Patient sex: M
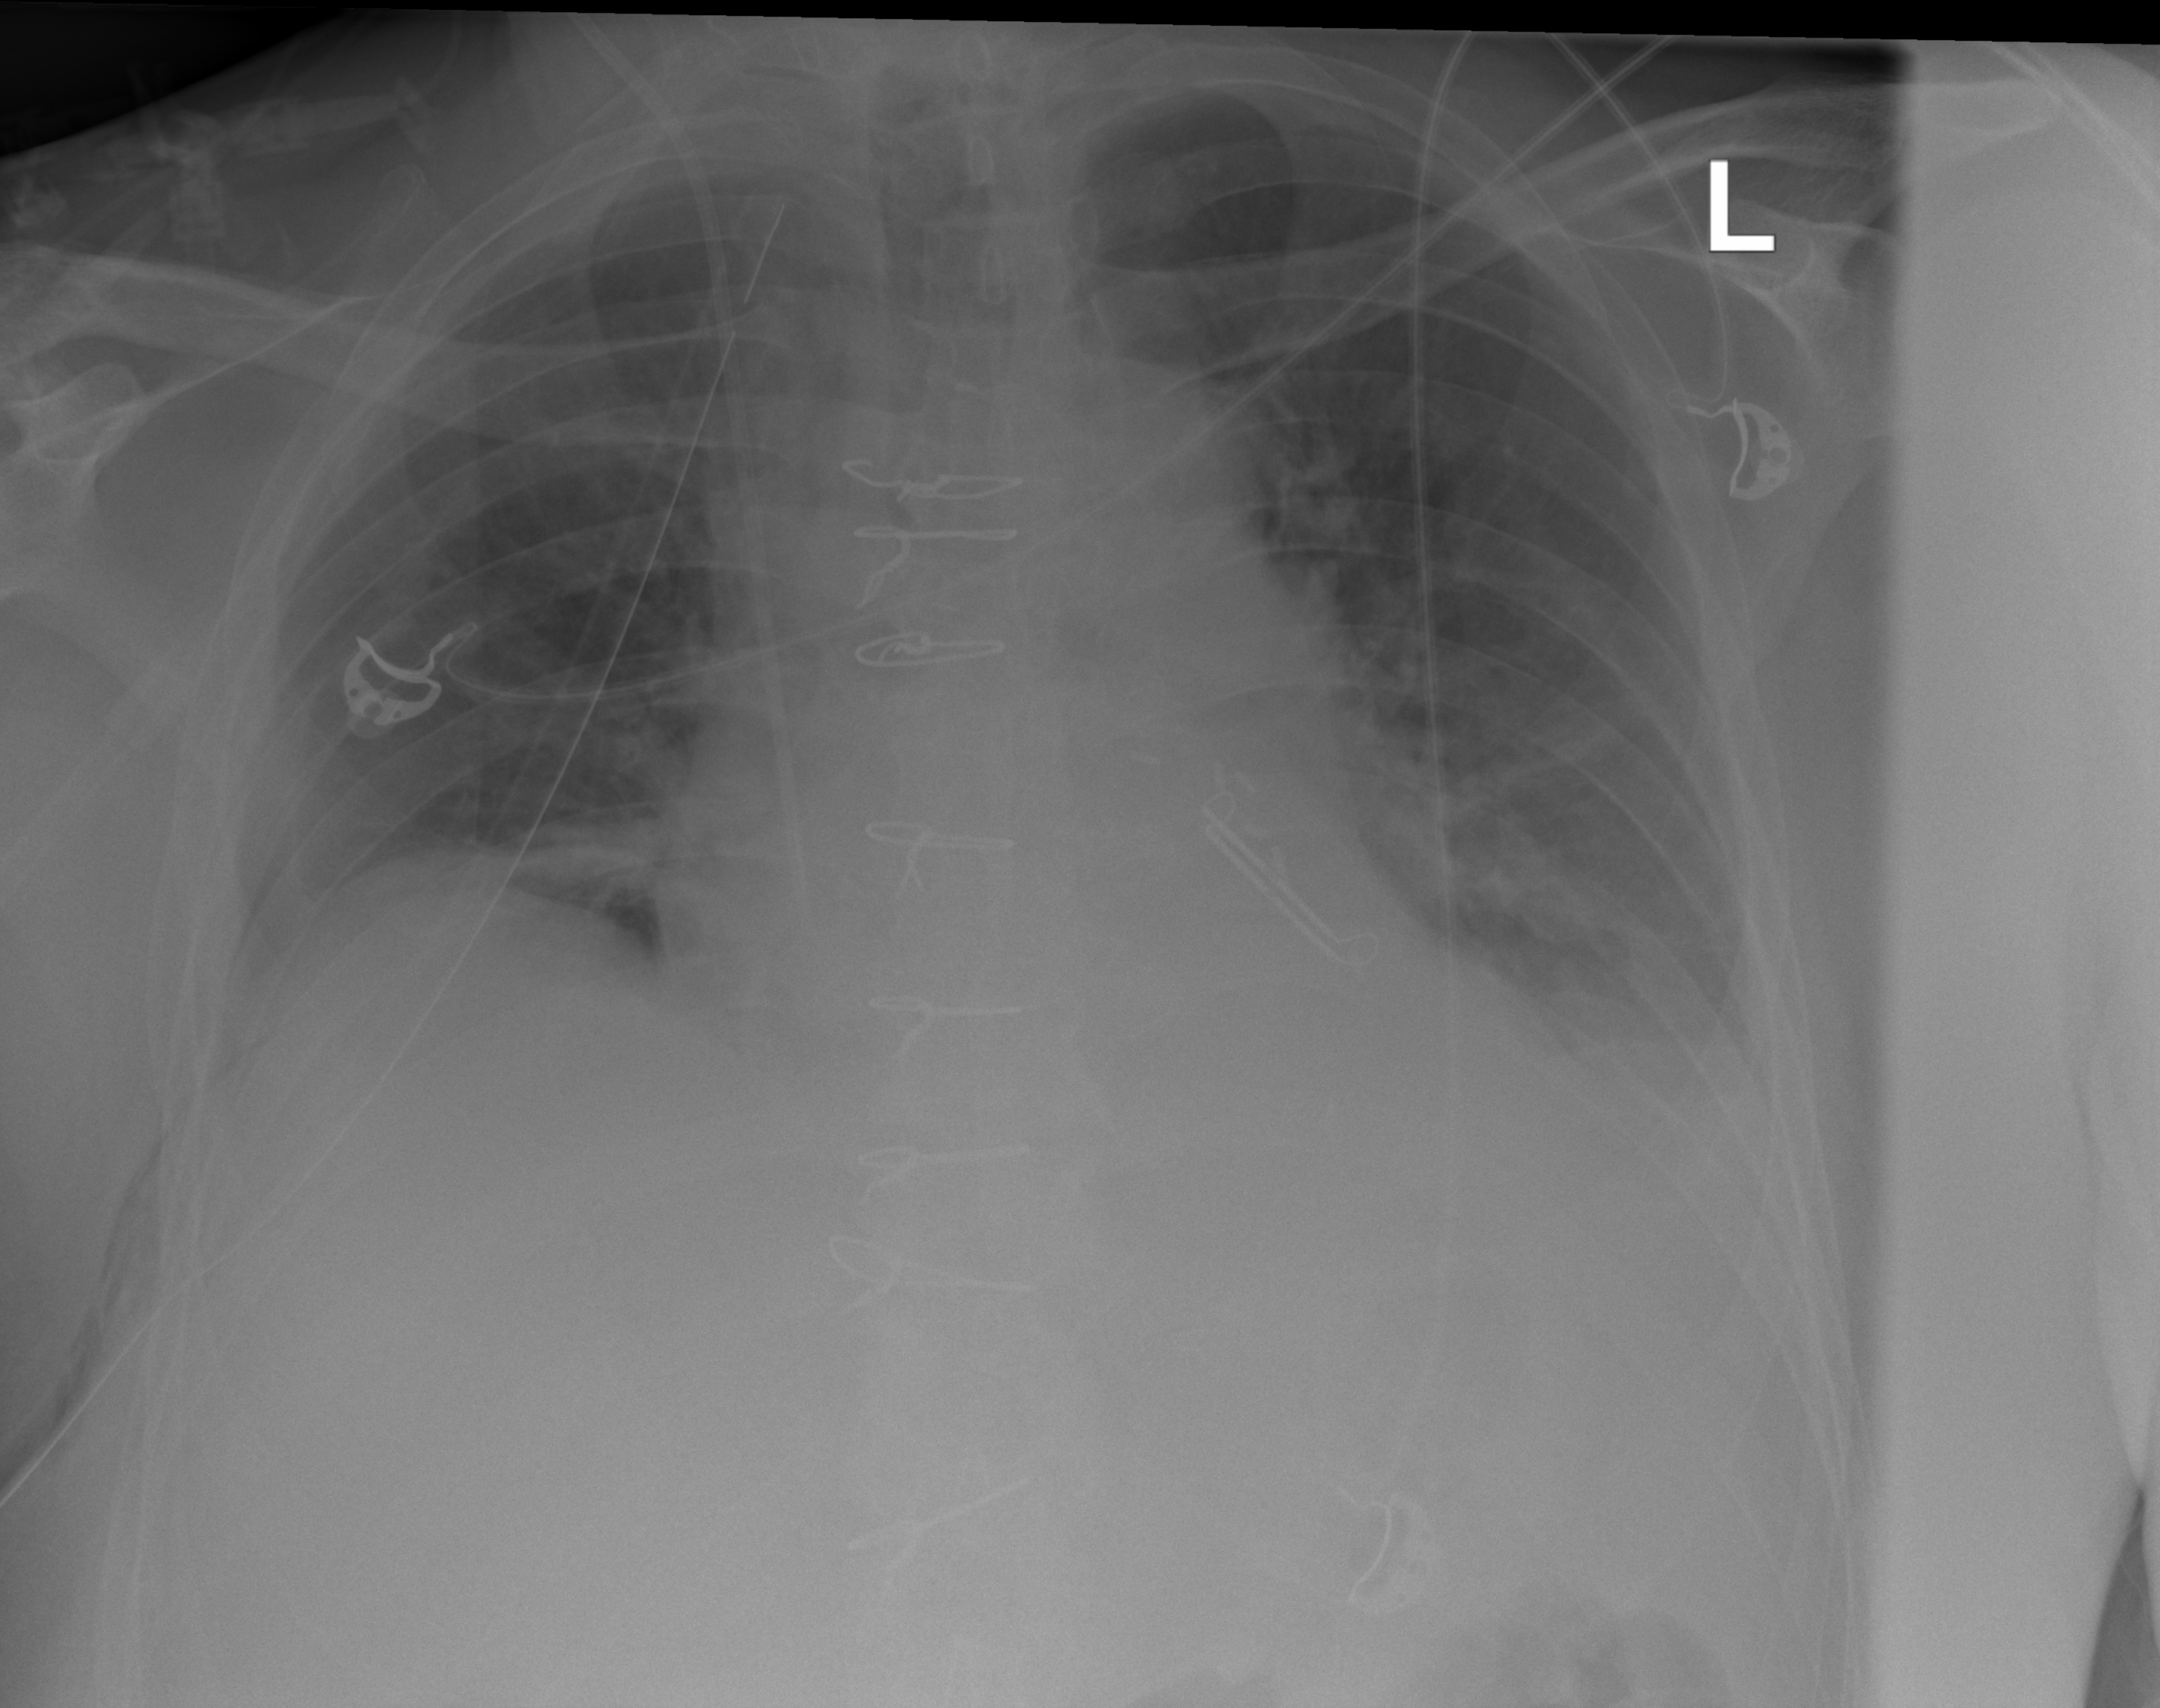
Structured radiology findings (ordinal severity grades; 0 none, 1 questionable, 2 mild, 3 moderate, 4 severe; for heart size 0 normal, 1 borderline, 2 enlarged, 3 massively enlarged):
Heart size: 2
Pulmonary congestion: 2
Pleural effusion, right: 2
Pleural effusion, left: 2
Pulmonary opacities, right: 0
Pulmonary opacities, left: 0
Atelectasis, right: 2
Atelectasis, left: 2